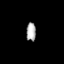
Tissue: skin
Cell type: Others
Senescence score: 0.8134
Nuclear area (px): 173
Mean DAPI intensity: 173.405